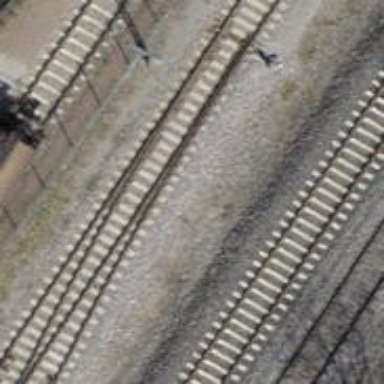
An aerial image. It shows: Single track railway in yard.